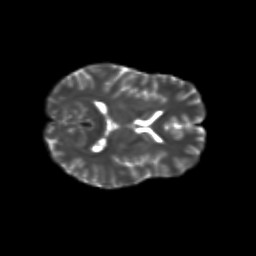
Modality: T2w
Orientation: axial
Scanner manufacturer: siemens
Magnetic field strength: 3 T
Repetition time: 9.2 s
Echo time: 0.084 s